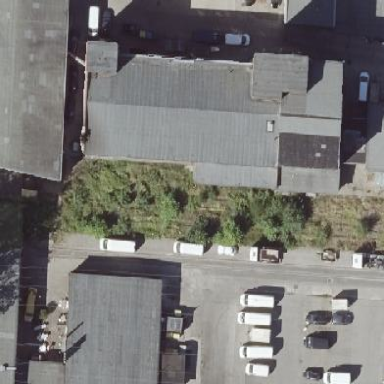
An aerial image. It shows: Commercial building.